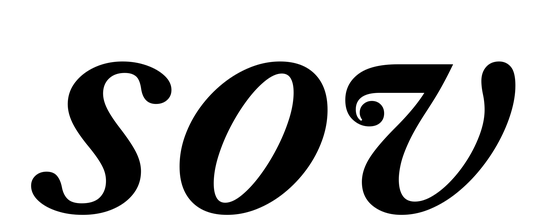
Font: LibreCaslonText-Italic_SemiBold_Italic